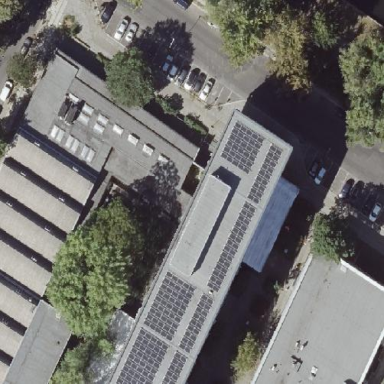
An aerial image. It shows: Part of building.